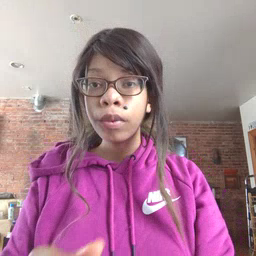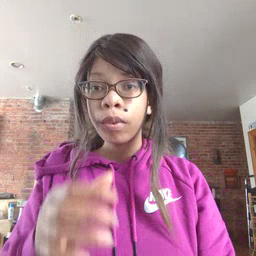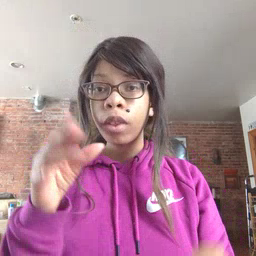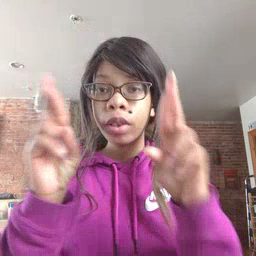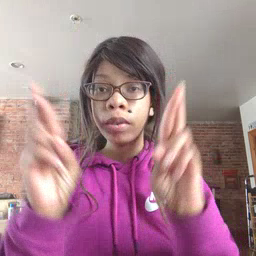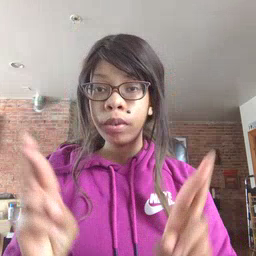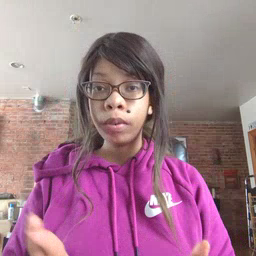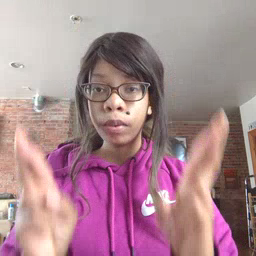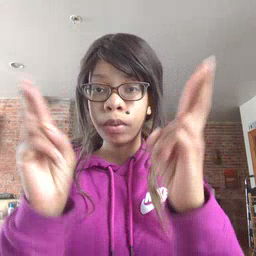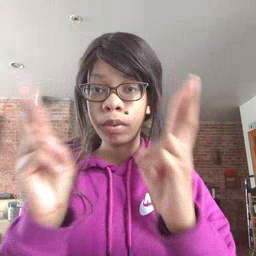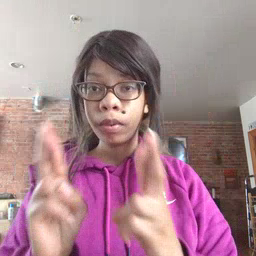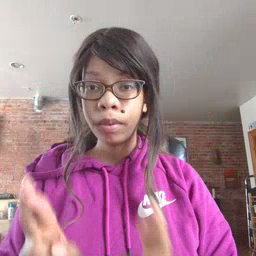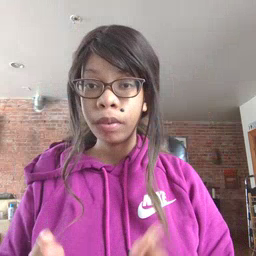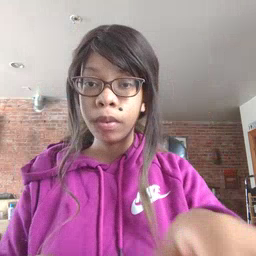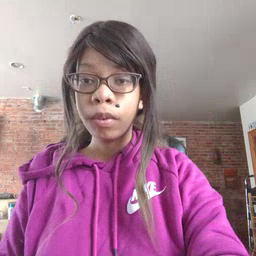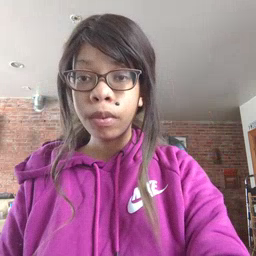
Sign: refrigerator